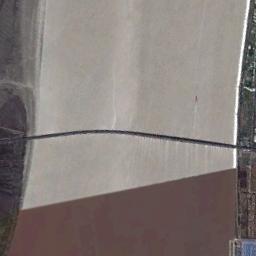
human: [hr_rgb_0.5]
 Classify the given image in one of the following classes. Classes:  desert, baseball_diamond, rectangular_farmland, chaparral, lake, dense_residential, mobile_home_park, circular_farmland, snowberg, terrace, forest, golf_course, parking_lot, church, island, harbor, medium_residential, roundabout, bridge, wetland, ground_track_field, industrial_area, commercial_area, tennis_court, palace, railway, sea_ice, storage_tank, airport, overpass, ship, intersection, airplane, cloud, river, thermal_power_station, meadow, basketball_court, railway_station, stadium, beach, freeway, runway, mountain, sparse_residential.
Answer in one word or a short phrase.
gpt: bridge